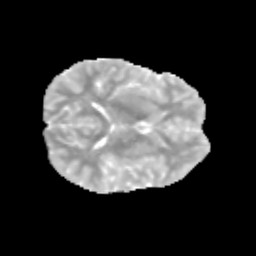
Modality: MD
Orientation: axial
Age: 11
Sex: male
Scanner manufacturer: siemens
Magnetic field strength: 3 T
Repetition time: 3.8 s
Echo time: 0.07 s